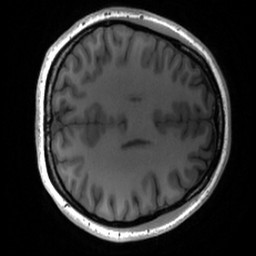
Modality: T1w
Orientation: axial
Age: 22
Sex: female
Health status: healthy